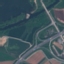
Land use / land cover: Highway